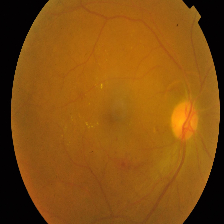
Diabetic retinopathy grade: Proliferative DR